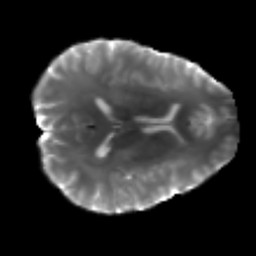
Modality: T2w
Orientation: axial
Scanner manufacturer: siemens
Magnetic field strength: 3 T
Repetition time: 3.6 s
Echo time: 0.092 s